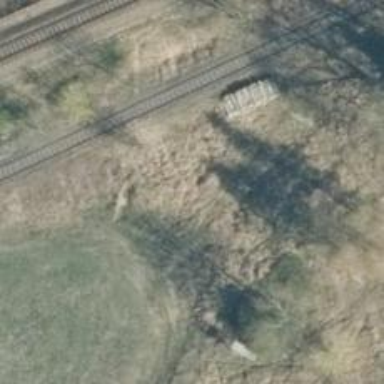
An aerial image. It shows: Abandoned railway.